Interaction volume radius: 10 \u00c5
Interaction volume height: 10 \u00c5
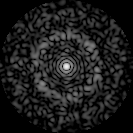
Disorder parameter: 0.7865